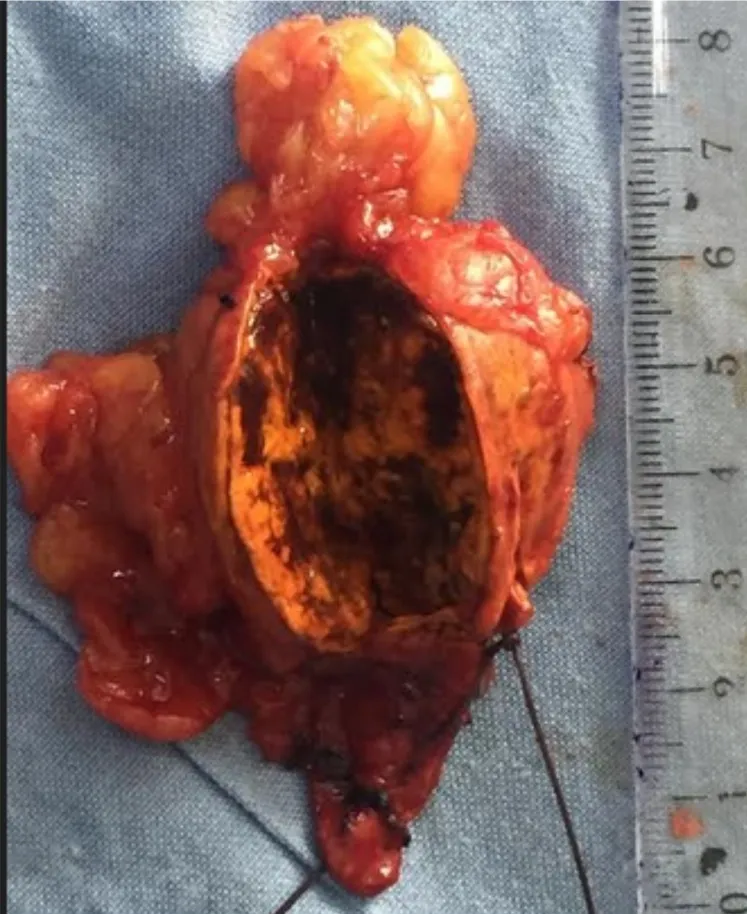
Left adrenal removed (case 7).
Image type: medical_photograph (other_medical_photograph)